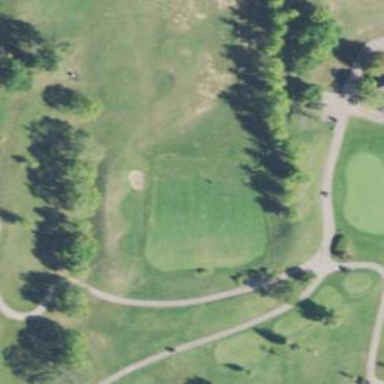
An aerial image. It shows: Grassy area used as driving range for golf.